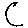
Label: moon